Breast ultrasound image
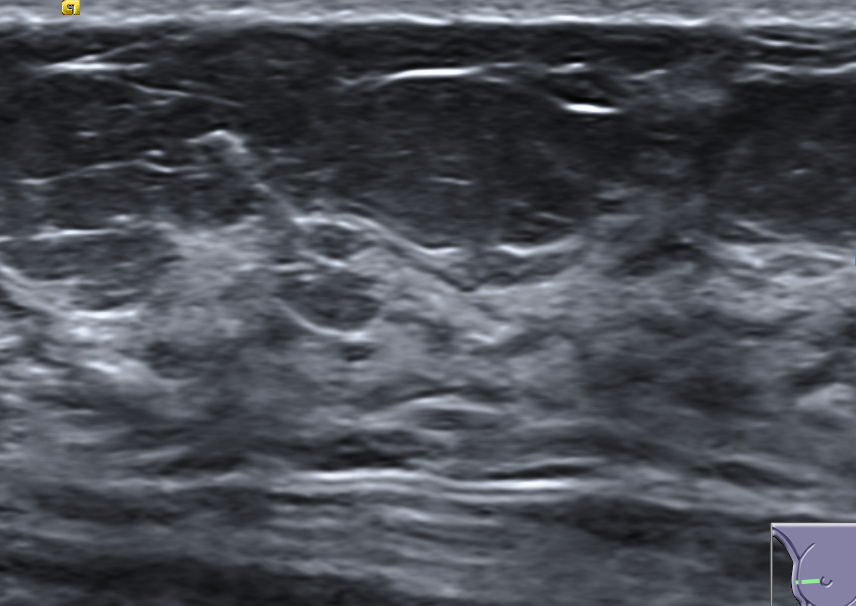
Diagnosis: normal